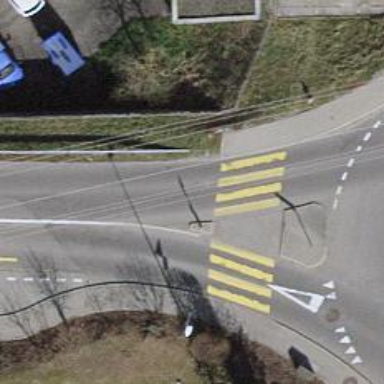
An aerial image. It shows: Guard rail as barrier.